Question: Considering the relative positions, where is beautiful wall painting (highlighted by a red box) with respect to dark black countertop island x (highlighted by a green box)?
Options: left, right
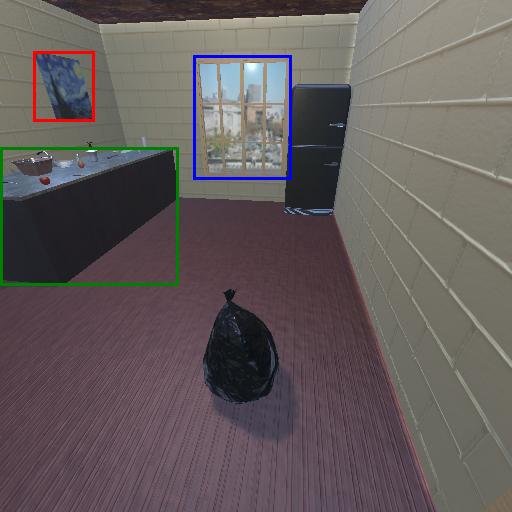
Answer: left